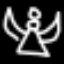
Label: angel